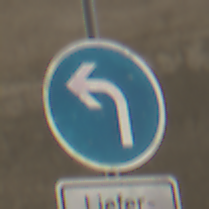
Verkehrszeichen: VorgeschriebeneFahrtrichtungLinks
Zusatzzeichen unten: BesondereFahrzeugeUndTransportgueter5
Umgebung: Roofed, Tunnel
Tageszeit: Midday
Wetter: NotSpecified
Licht: Natural
Jahreszeit: NotSpecified
Kontrast: MediumContrast